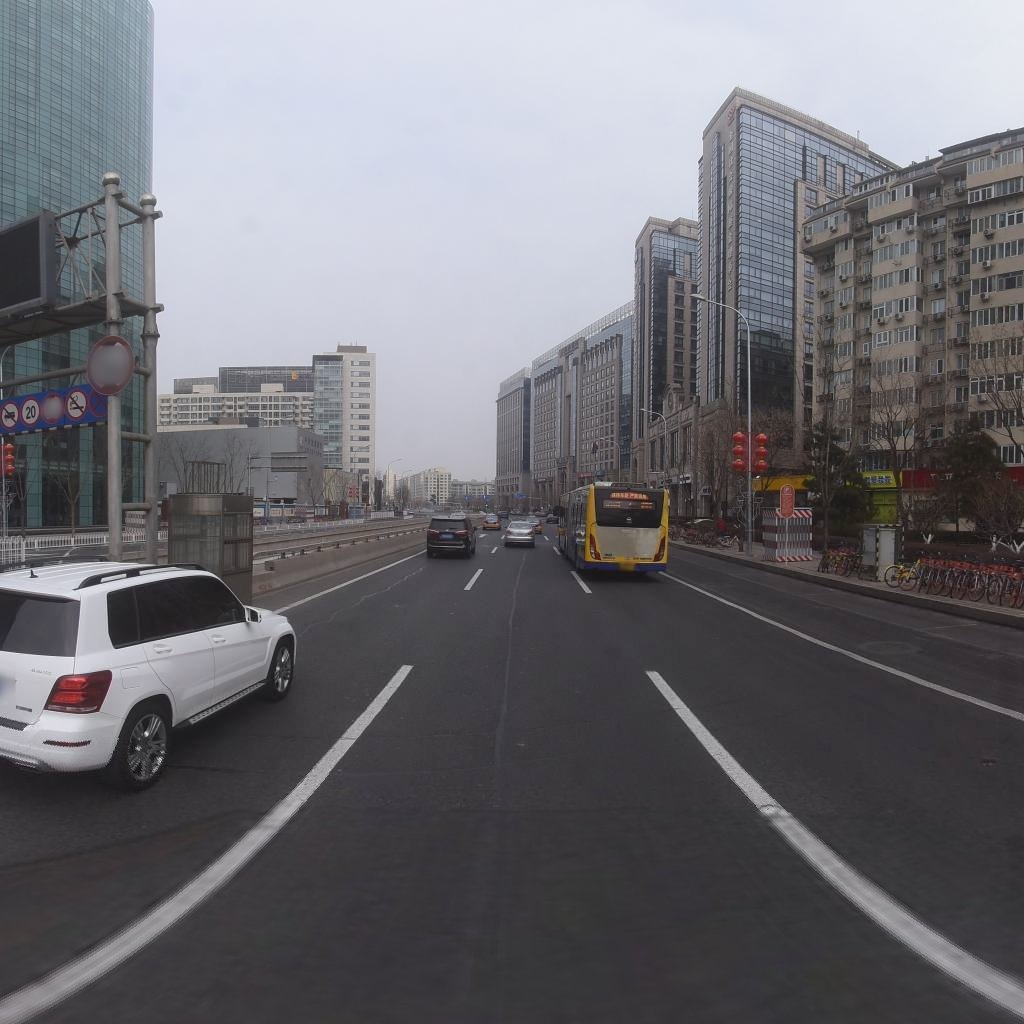
Region: Xicheng
Road damage annotations: longitudinal patch, transverse crack, manhole cover, longitudinal patch, transverse crack